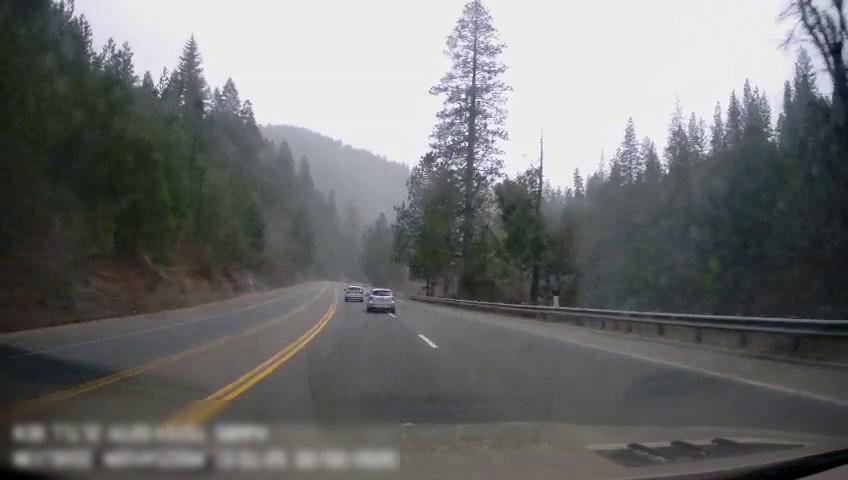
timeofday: Day
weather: Cloudy
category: Drivable Space
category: Vehicles | SUV
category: Vehicles | SUV
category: Lanes | Opposite Lane
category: Lanes | Current Lane
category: Lanes | Current Lane
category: Lanes | Opposite Lane
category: Lanes | Alternate Lane
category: Lanes | Alternate Lane
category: Lanes | Alternate Lane